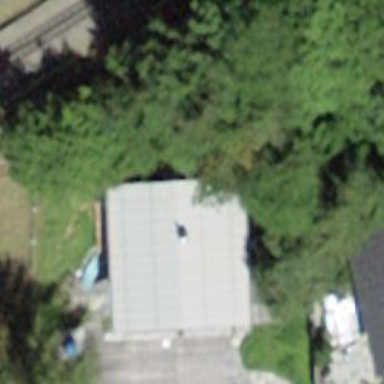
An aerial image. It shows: Detached building.